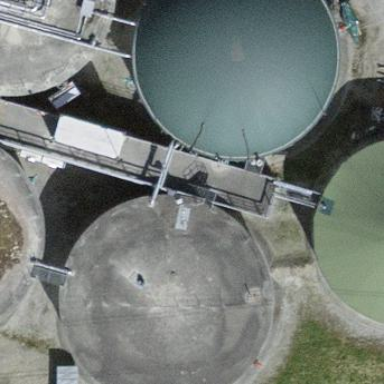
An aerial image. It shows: Storage tank with man-made structure.